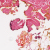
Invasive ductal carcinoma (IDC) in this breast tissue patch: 0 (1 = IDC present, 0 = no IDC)